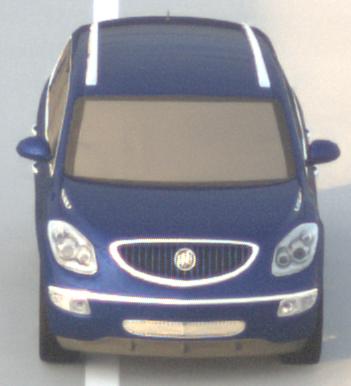
Make: Buick
Model: Enclave
Detailed model: GMT967
Model produced from: 2007
Model produced until: 2017
Doors: 5
Color: blue
Road condition: dry road
Daytime: sunrise or sunset
Contrast: low contrast